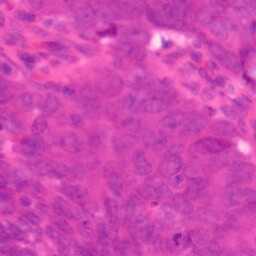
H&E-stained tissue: Colon